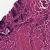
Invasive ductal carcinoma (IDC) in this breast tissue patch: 0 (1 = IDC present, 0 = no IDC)